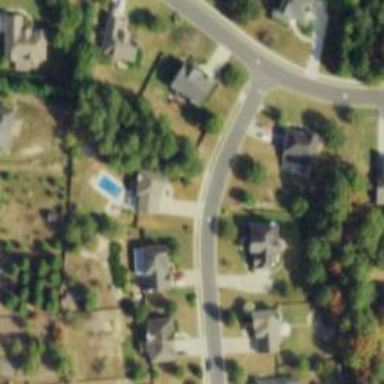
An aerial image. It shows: Residential road.